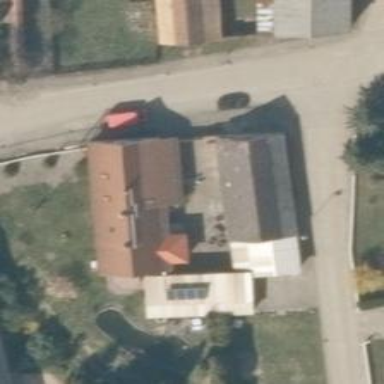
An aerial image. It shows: Pub.